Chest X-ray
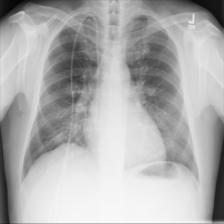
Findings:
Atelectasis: negative
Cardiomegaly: negative
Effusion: negative
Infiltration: negative
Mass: negative
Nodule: negative
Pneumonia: negative
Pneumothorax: negative
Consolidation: negative
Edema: negative
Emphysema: negative
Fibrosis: negative
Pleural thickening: negative
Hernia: negative